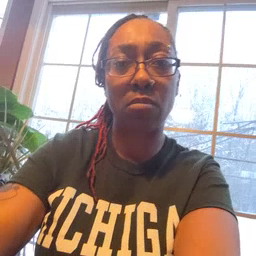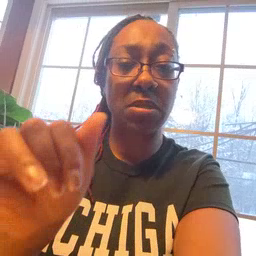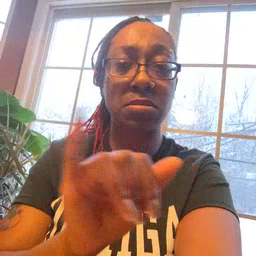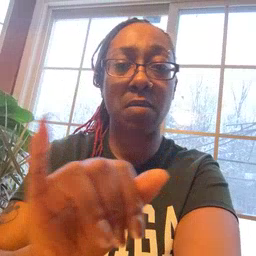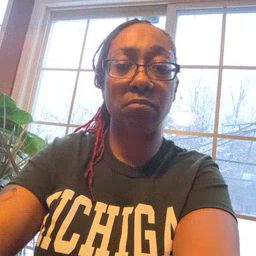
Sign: same